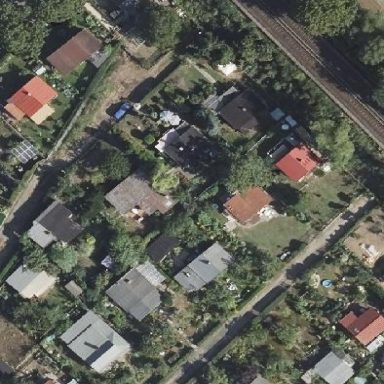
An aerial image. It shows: Plot in the allotments.